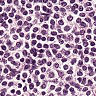
Metastatic tissue present: no